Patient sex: M
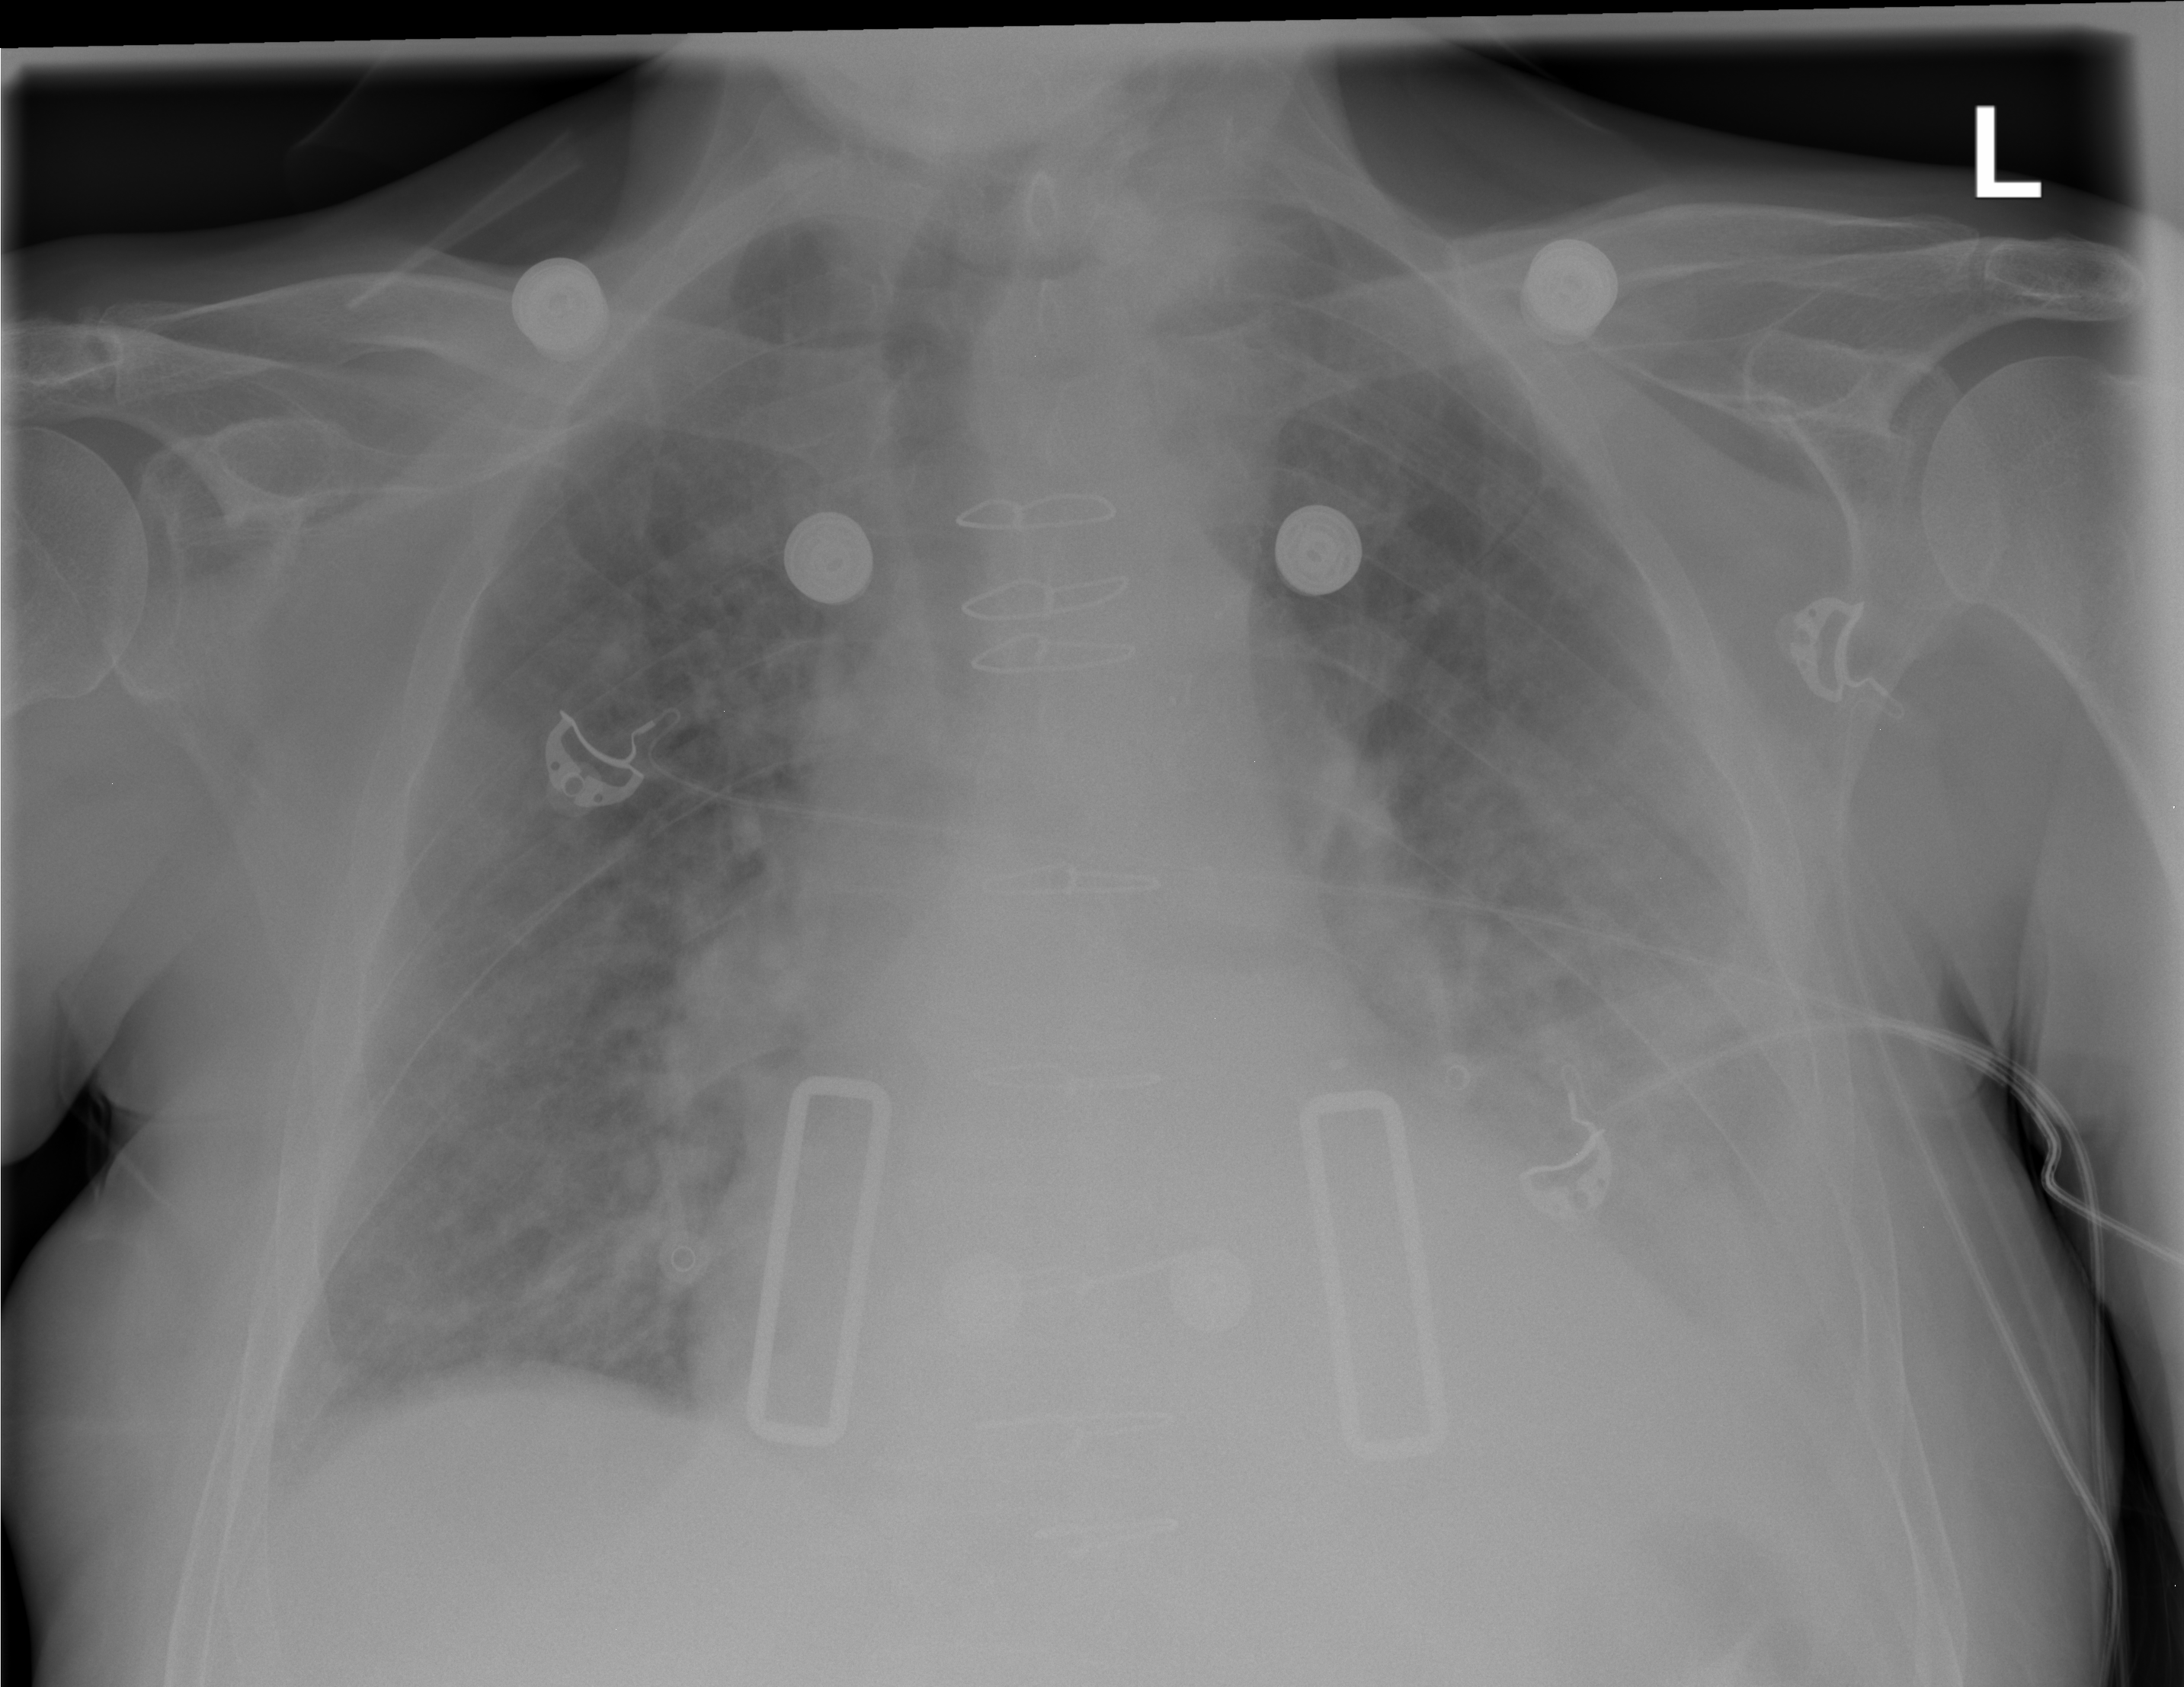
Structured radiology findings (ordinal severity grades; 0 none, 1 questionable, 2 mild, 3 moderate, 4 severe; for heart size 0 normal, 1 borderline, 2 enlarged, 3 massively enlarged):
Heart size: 2
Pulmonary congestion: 3
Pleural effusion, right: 2
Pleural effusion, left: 2
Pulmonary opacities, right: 2
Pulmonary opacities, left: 2
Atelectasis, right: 2
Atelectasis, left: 3